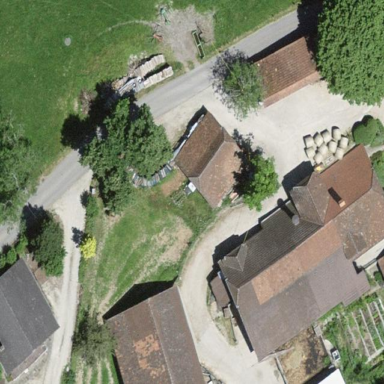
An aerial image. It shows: Farm building.